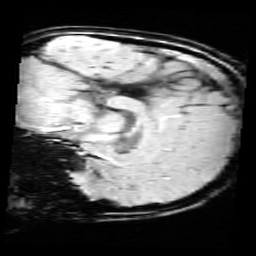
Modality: SWI
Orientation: sagittal
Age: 9
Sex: female
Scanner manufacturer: siemens
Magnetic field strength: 3 T
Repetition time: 0.027 s
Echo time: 0.02 s